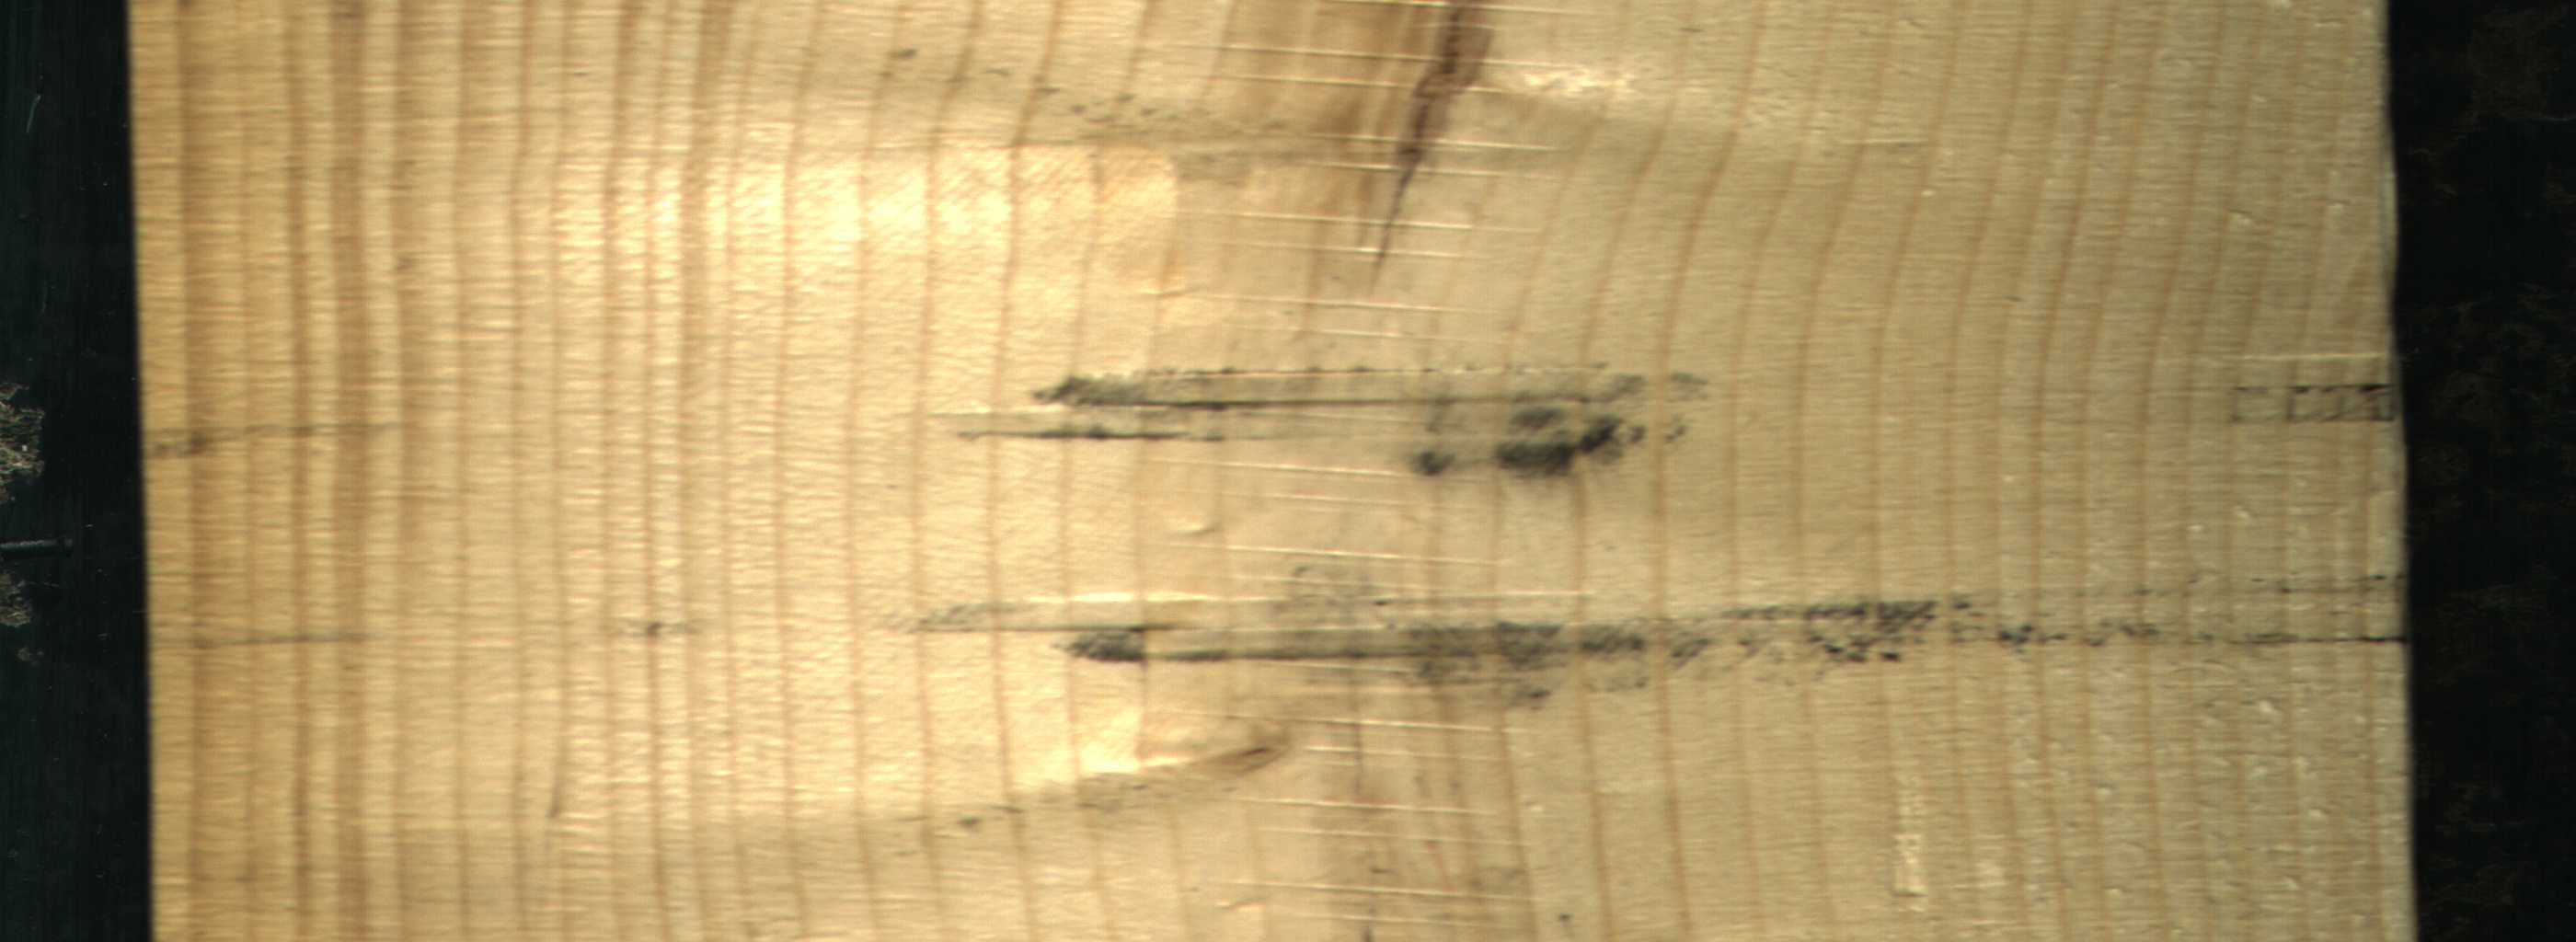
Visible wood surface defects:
Marrow